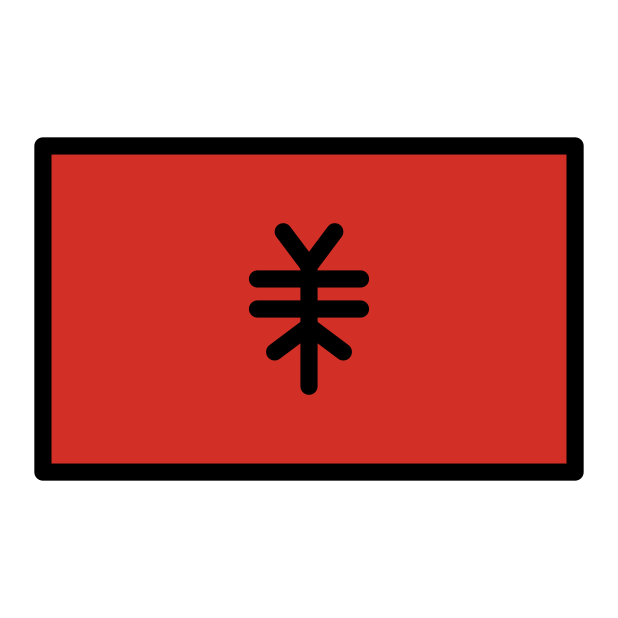
flag: Albania